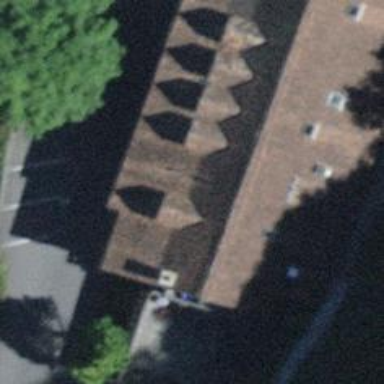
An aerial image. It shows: Restaurant.